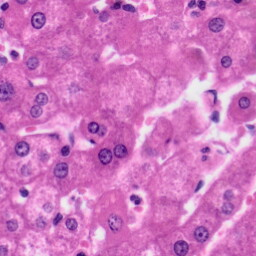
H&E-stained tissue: Liver